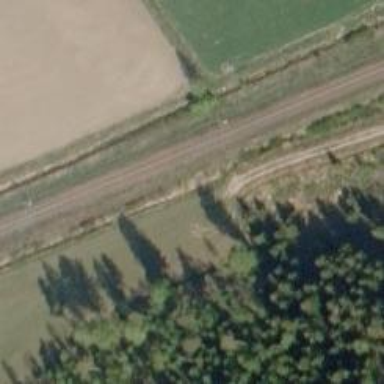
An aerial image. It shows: Railway signal supported by catenary mast.